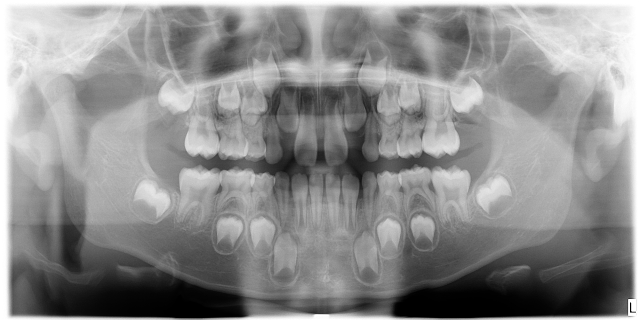
child